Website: ulta-beauty
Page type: delivery-shipping
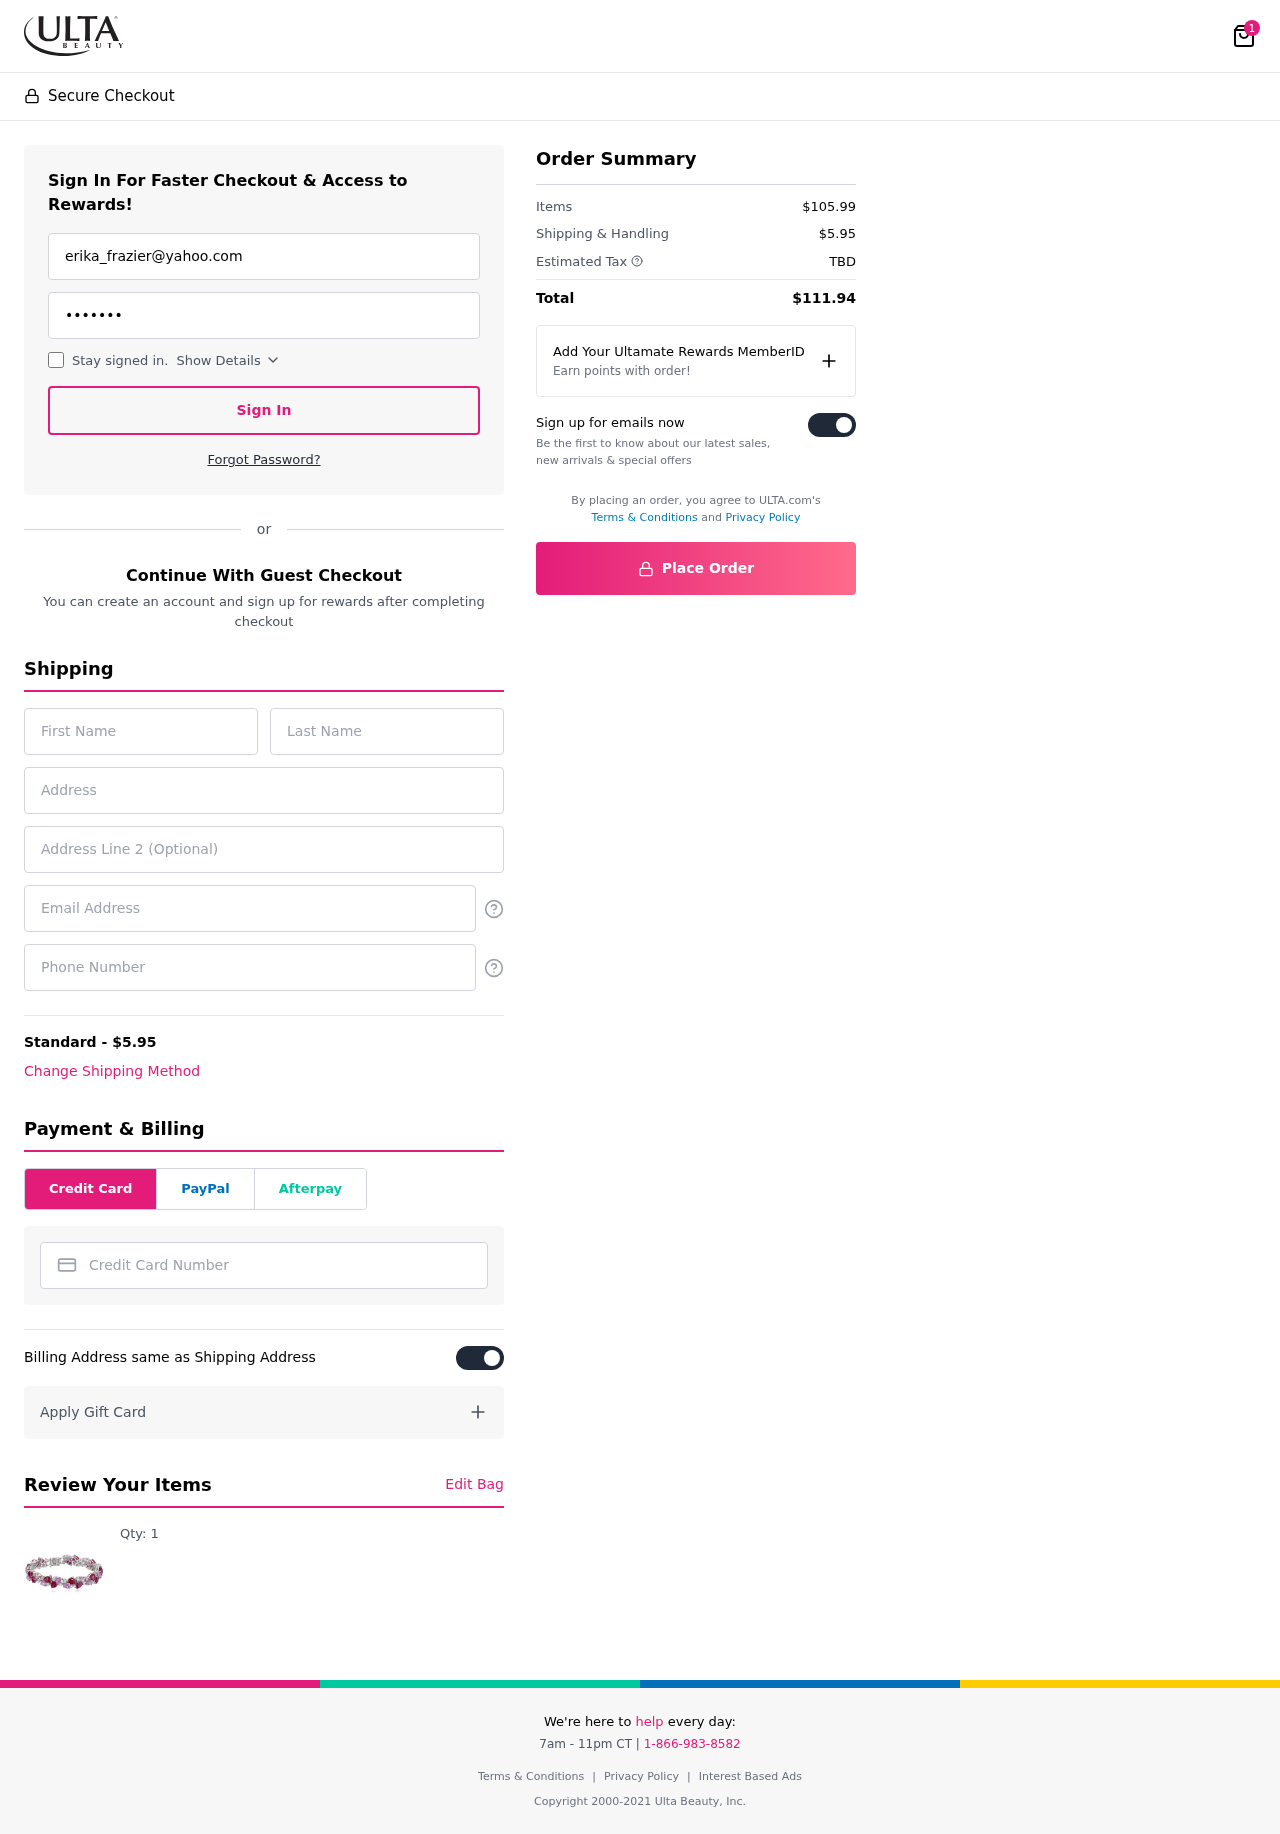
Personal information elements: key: PII_CARD_NUMBER
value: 6011 5623 5199 5991
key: PII_EMAIL
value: erika_frazier@yahoo.com
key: PII_EMAIL2
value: erika_frazier@yahoo.com
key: PII_FIRSTNAME
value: Erika
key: PII_LASTNAME
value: Frazier
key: PII_PHONE
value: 2534777165
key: PII_STREET
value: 032 Courtney Ranch
Product elements: key: PRODUCT1_QUANTITY
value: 1
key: PRODUCT1
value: Qty: 1
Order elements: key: ORDER_NUM_ITEMS
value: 1
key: ORDER_SHIPPING_COST
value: $5.95
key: ORDER_SUBTOTAL
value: $105.99
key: ORDER_TAX
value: TBD
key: ORDER_TOTAL
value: $111.94